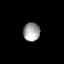
Tissue: lung
Cell type: Endothelial cells
Senescence score: 0.6374
Nuclear area (px): 301
Mean DAPI intensity: 162.096